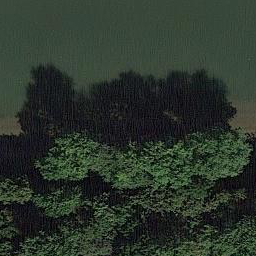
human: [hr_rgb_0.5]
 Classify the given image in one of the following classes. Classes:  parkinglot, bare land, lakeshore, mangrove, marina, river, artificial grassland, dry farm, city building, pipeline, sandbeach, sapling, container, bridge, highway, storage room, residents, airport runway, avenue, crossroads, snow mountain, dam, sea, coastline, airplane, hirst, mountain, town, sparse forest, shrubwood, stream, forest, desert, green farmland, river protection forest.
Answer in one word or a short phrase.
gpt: river protection forest